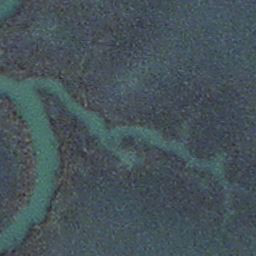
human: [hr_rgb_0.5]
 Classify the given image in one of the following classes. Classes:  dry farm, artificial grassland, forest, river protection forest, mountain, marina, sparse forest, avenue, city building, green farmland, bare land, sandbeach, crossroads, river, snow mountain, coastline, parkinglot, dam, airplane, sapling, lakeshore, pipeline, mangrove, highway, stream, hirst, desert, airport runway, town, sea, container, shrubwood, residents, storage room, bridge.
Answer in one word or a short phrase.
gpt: stream